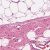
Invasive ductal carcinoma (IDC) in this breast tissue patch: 0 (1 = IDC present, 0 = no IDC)